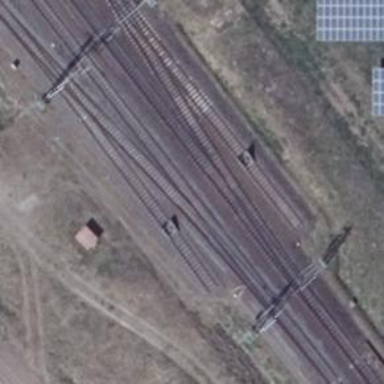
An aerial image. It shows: Railway yard in service.